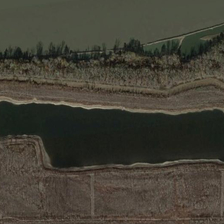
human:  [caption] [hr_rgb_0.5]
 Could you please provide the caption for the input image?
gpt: many fish flow in the piece of the pond .

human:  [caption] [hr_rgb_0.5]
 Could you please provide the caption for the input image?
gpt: many plants are around an irregular green pond .

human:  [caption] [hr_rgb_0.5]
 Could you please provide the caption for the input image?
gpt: many plants are around an irregular green pond .

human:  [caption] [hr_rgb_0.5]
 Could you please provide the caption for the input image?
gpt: surrounded by light green trees is the pond .

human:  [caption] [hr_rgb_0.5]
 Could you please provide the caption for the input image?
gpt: many fish flow in the piece of the pond .